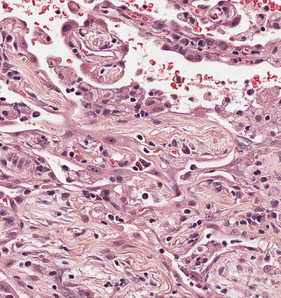
Tumor epithelial tissue: yes
Tumor-associated stroma tissue: yes
Normal tissue: no